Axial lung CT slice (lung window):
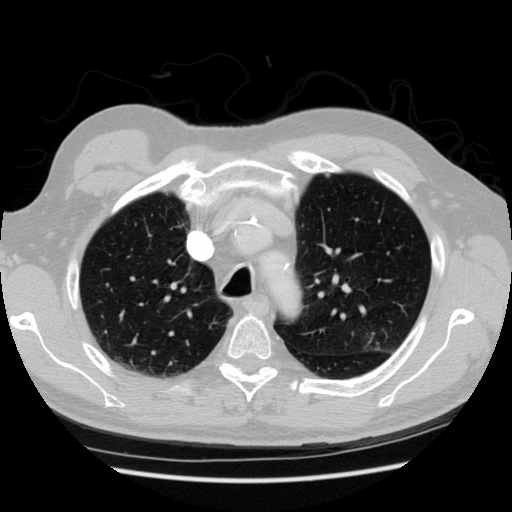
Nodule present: no